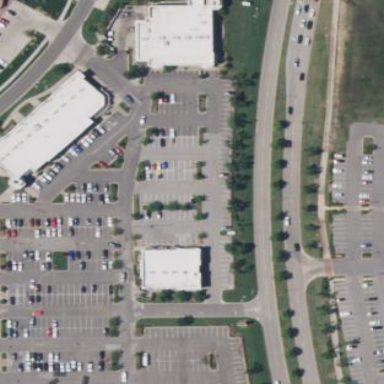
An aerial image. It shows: Parking area.